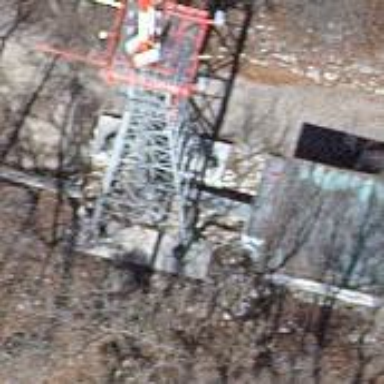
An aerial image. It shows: Communication tower is depicted in the image.